Question: Can you help me please how remove these spaces? <URL> shows my problem:

Can anybody solve my problem?
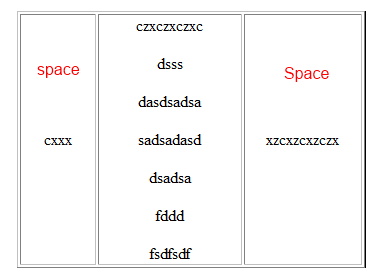
Answer: use valign attribute for 1st and 3 rd td.
'''
<tr><td valign="top"></td><td></td><td valign="top"></td></tr>
'''